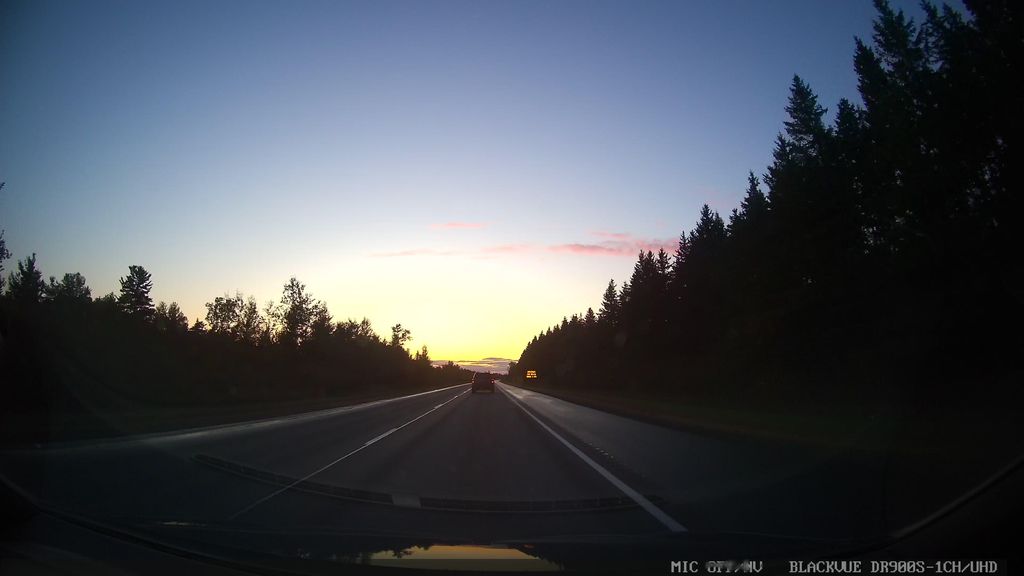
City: ottawa-gatineau